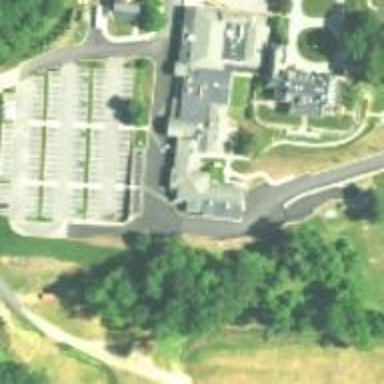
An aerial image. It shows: School building.